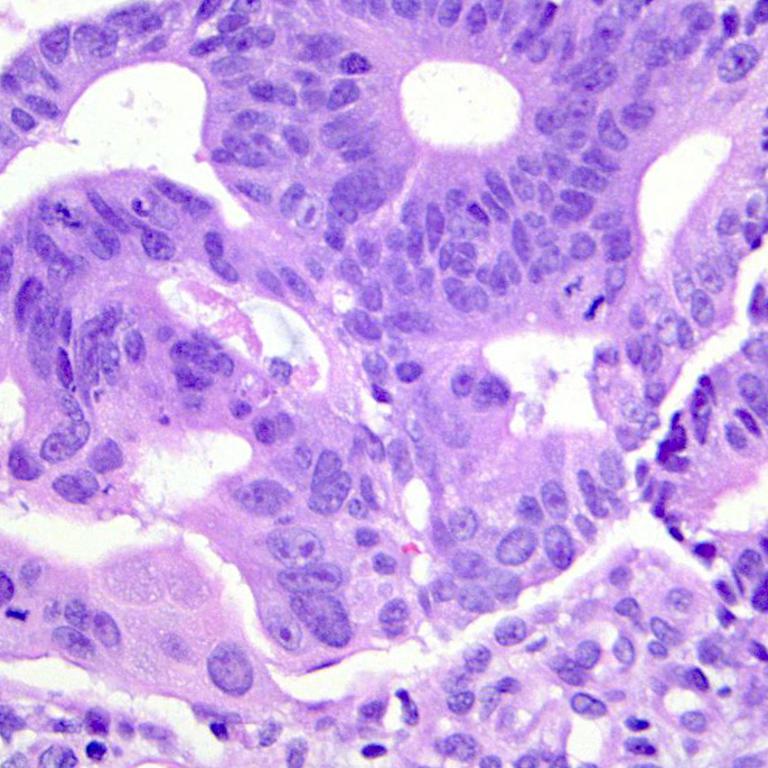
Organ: colon
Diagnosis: adenocarcinomas